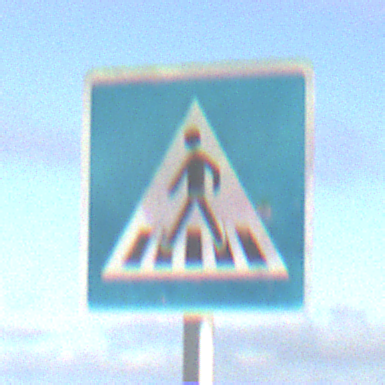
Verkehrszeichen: FussgaengerueberwegRechts
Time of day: SunriseSunset
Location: Outdoor (Nature)
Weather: PartlyCloudy
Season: NotSpecified
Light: Natural